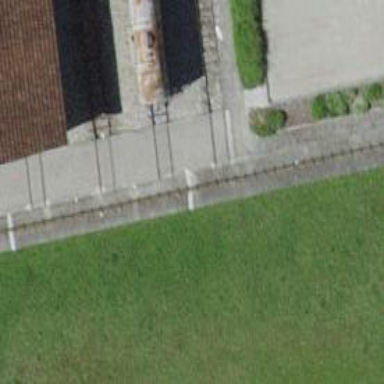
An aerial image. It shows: Narrow-gauge railway with one track passing through service yard.